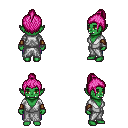
a pixel art fantasy rpg character, female body template, orc, green skin, white robe, magenta pants, pink short topknot hairstyle, leather bracers, four views (front, back, left, right), 2x2 character sprite sheet, small pixel art, hard edges, no anti-aliasing